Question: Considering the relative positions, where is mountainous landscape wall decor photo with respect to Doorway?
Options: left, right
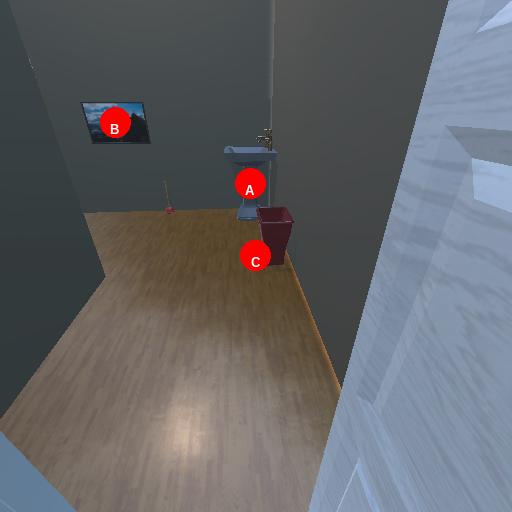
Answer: left